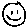
Label: smiley face